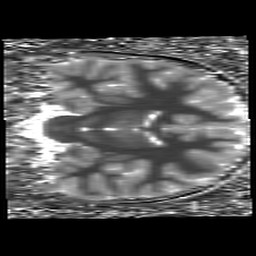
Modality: T1map
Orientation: coronal
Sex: female
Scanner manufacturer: siemens
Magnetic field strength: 3 T
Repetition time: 5 s
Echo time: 0.00355 s